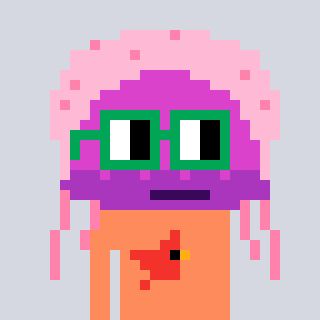
a pixel art character with square green glasses, a jellyfish-shaped head and a peachy-colored body on a cool background